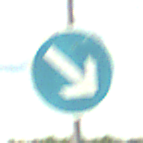
Verkehrszeichen: VorgeschriebeneVorbeifahrtRechts
Umgebung: Outdoor, RoadRail
Tageszeit: Midday
Wetter: PartlyCloudy
Licht: Natural
Jahreszeit: NotSpecified
Kontrast: HighContrast